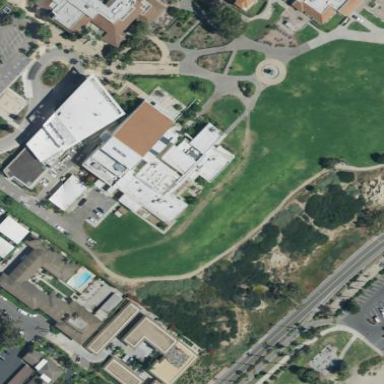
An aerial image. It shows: College building.